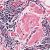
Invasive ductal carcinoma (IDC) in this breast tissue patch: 0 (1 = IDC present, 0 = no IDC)